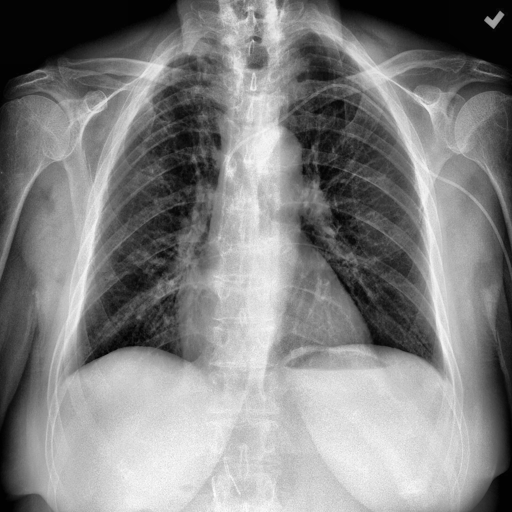
Finding: NORMAL